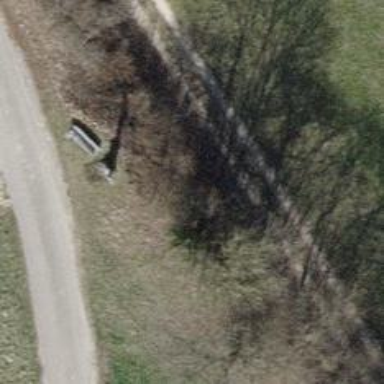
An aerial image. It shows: Historic wayside cross.